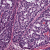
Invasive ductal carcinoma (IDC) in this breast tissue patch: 1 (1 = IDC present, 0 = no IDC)